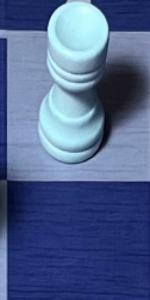
Label: Empty